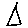
Label: triangle